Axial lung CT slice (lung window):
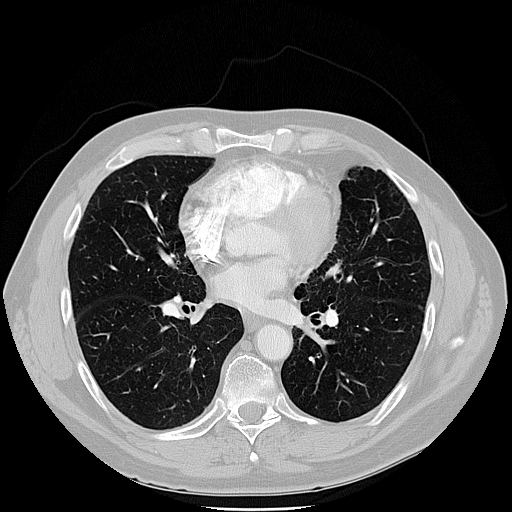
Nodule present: no